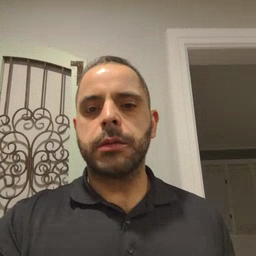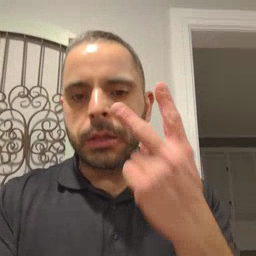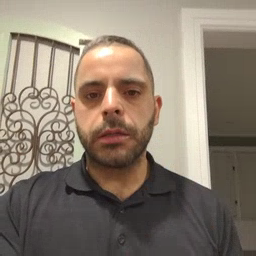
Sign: see